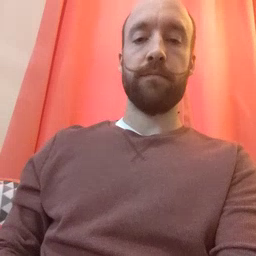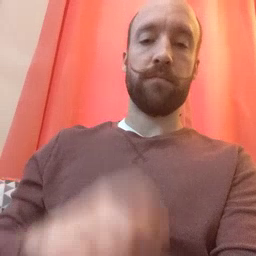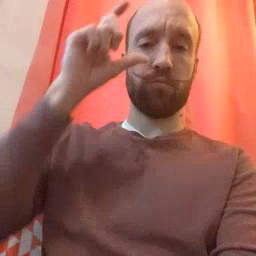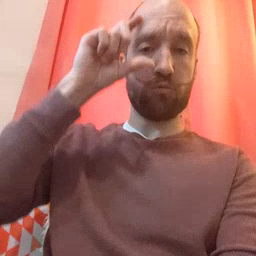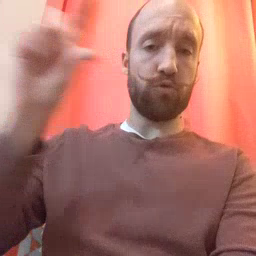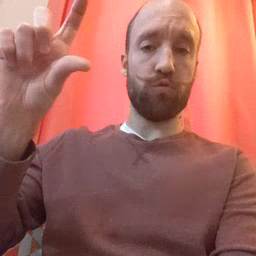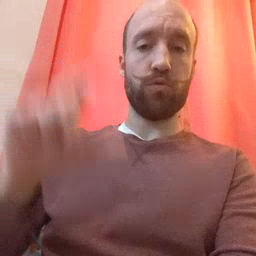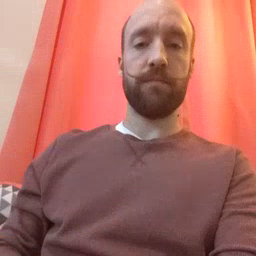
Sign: moon